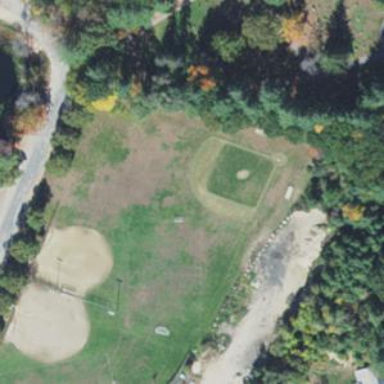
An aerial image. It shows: Baseball pitch for leisure land activities.